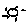
Label: sun